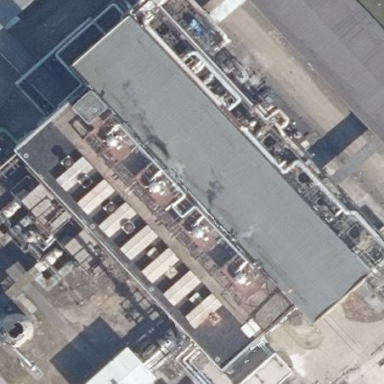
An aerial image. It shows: Industrial building.